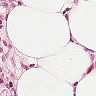
Metastatic tissue present: no